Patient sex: M
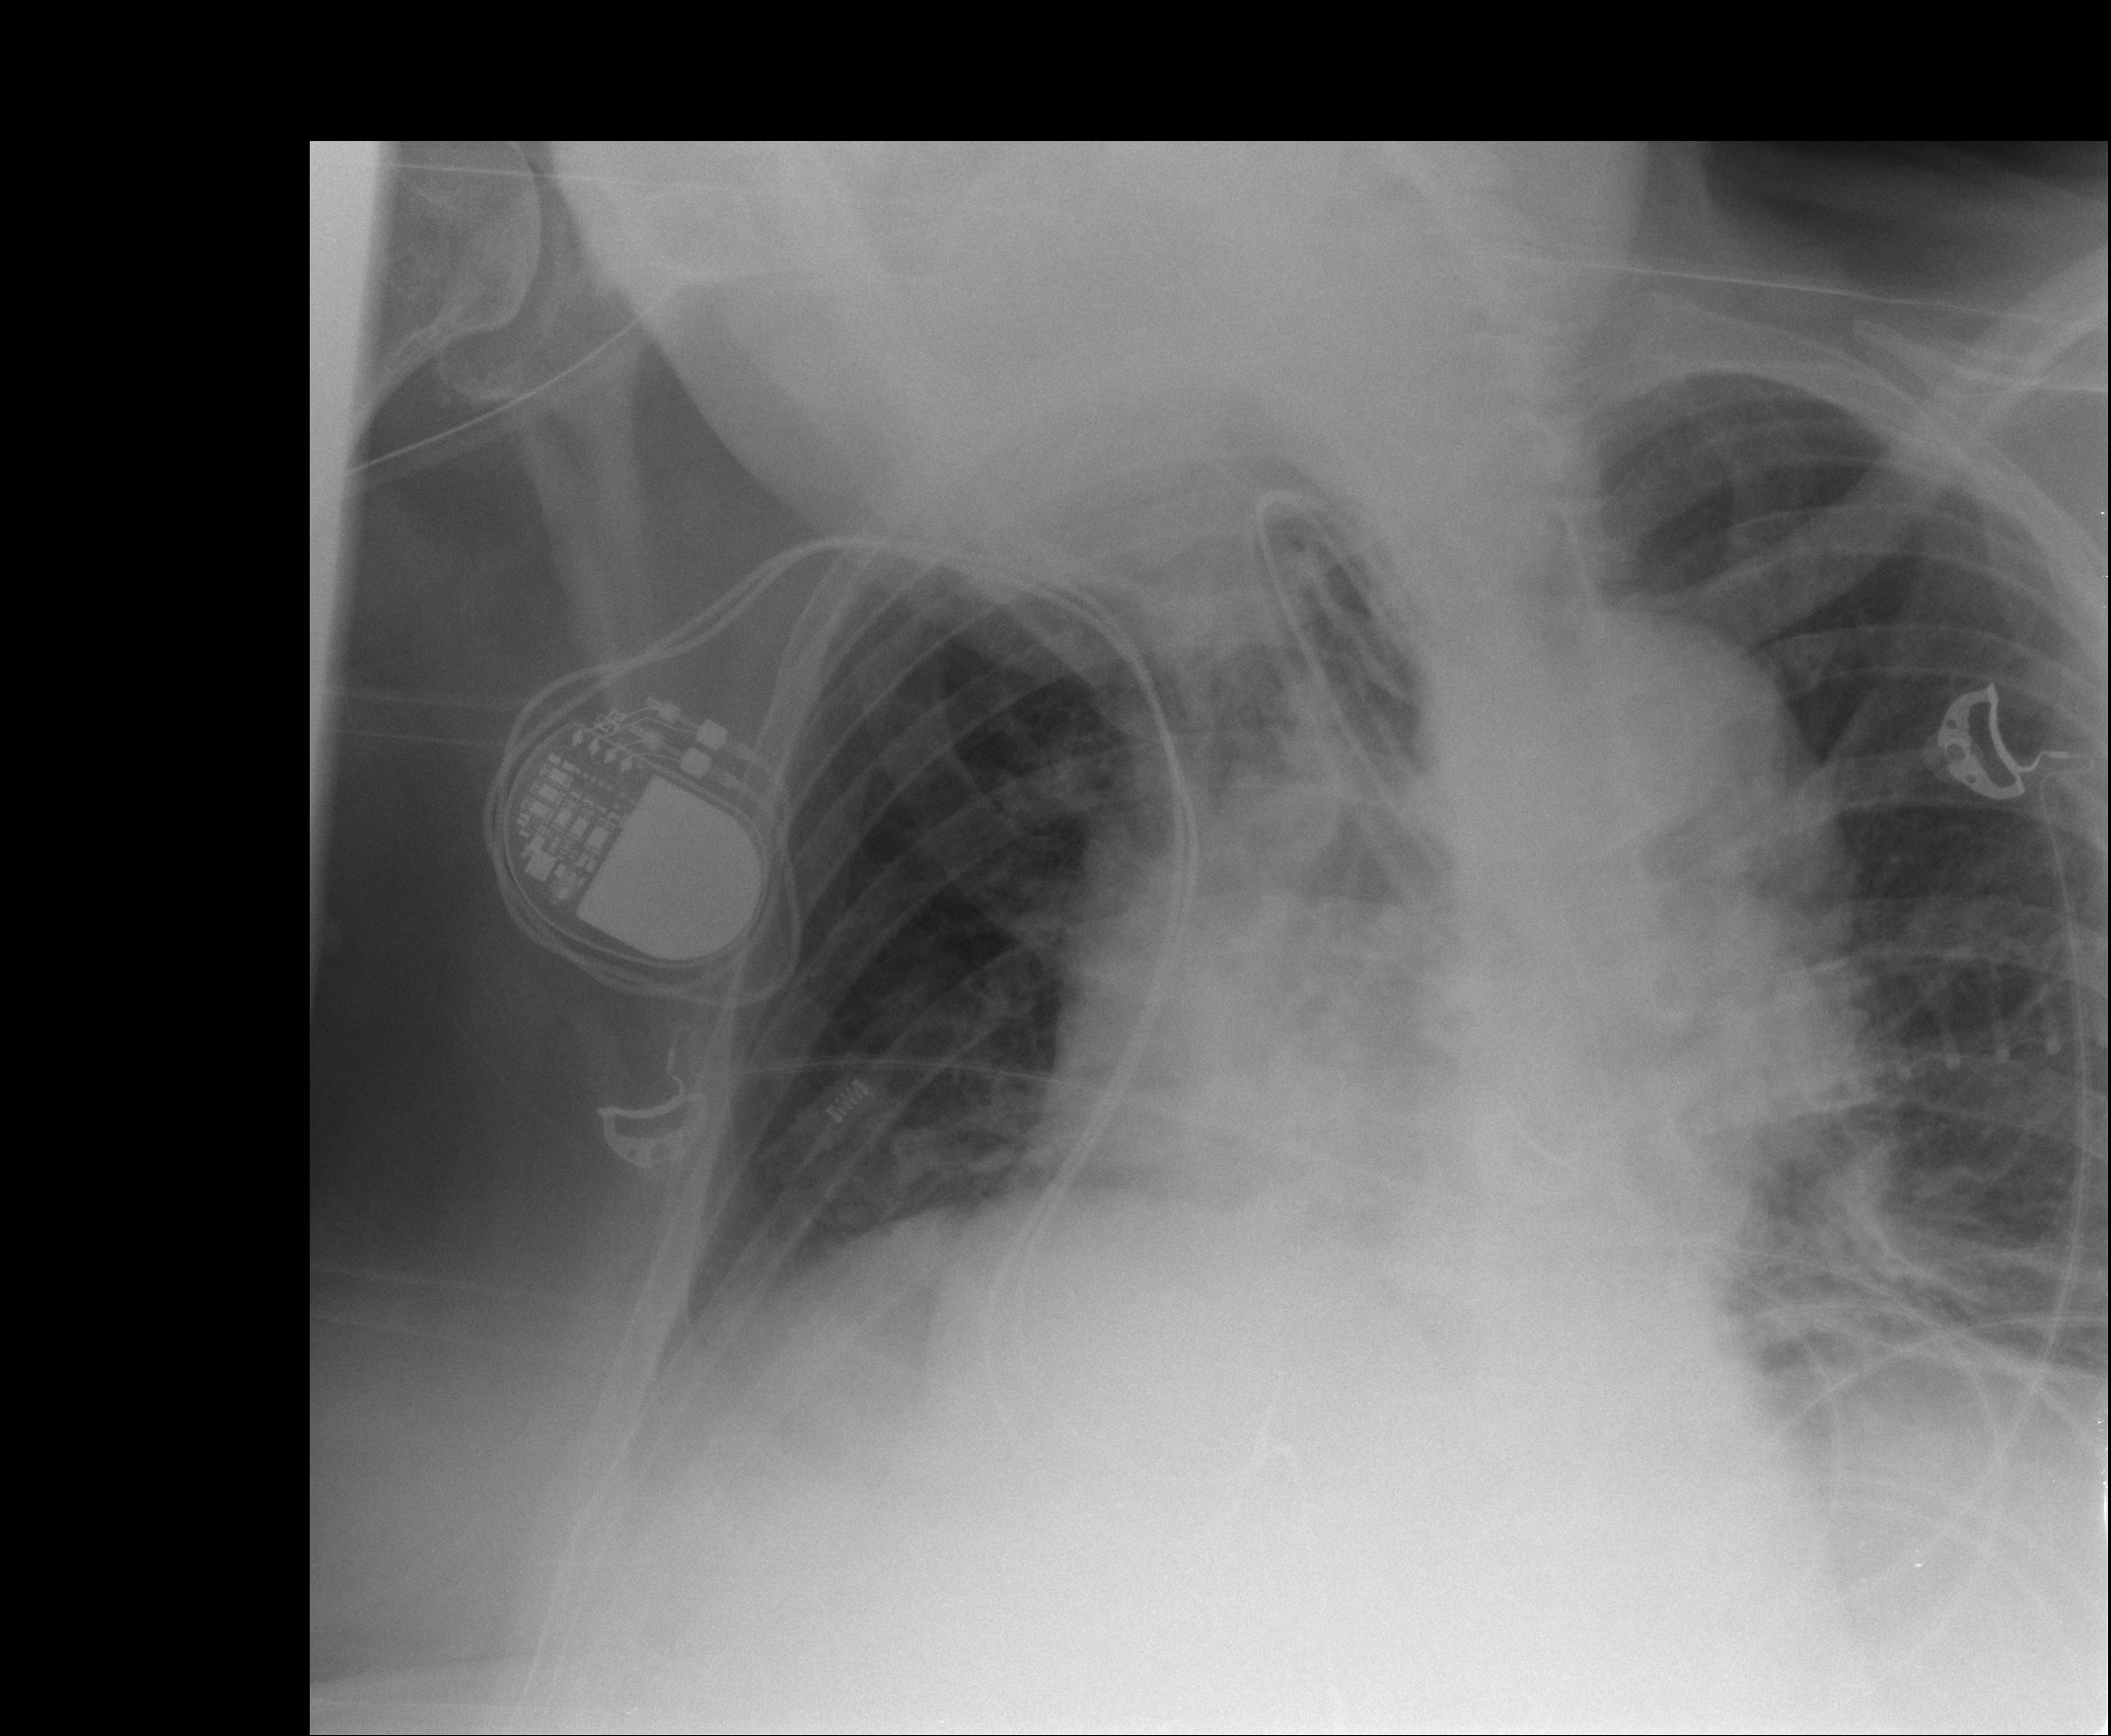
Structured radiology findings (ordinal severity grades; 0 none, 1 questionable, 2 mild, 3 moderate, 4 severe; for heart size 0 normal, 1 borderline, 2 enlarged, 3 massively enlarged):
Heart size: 1
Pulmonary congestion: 2
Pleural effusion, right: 1
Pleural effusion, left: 1
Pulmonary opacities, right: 2
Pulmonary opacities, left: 2
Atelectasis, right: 2
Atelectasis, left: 2